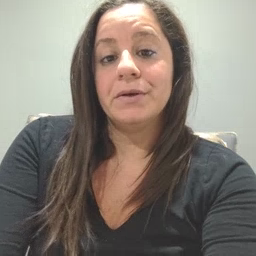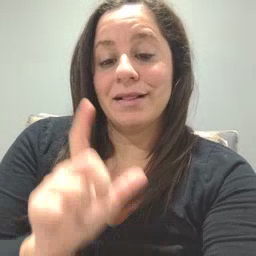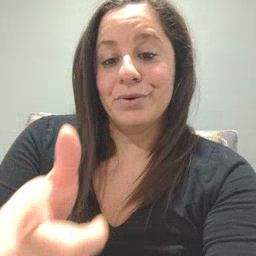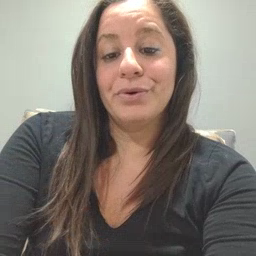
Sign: later